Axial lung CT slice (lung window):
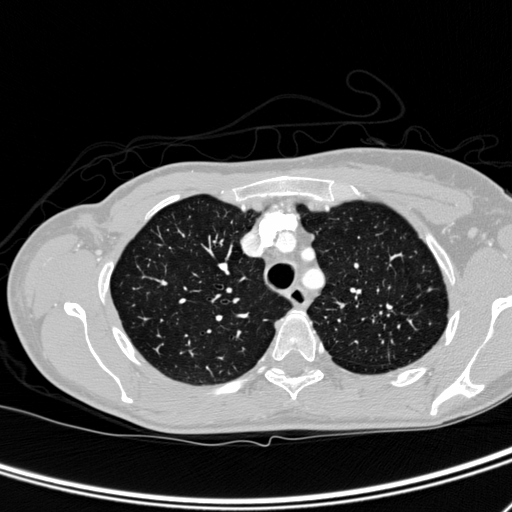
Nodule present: no